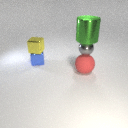
small blue metal cube below small yellow metal cube